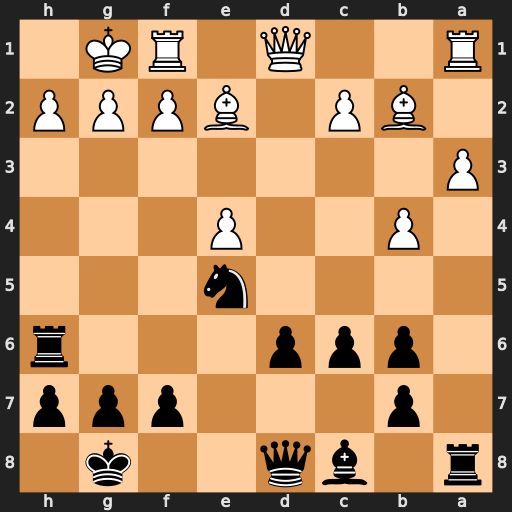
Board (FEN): r1bq2k1/1p3ppp/1ppp3r/4n3/1P2P3/P7/1BP1BPPP/R2Q1RK1
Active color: b
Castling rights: -
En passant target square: -
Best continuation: Qh4 Bxe5 dxe5